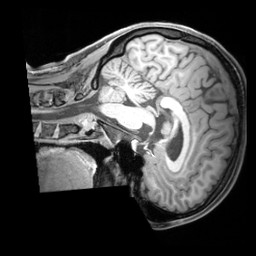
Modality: T1w
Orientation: sagittal
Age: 21
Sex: female
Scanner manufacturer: siemens
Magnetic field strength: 3 T
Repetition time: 1.97 s
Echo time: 0.00206 s